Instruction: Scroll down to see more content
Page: traveler
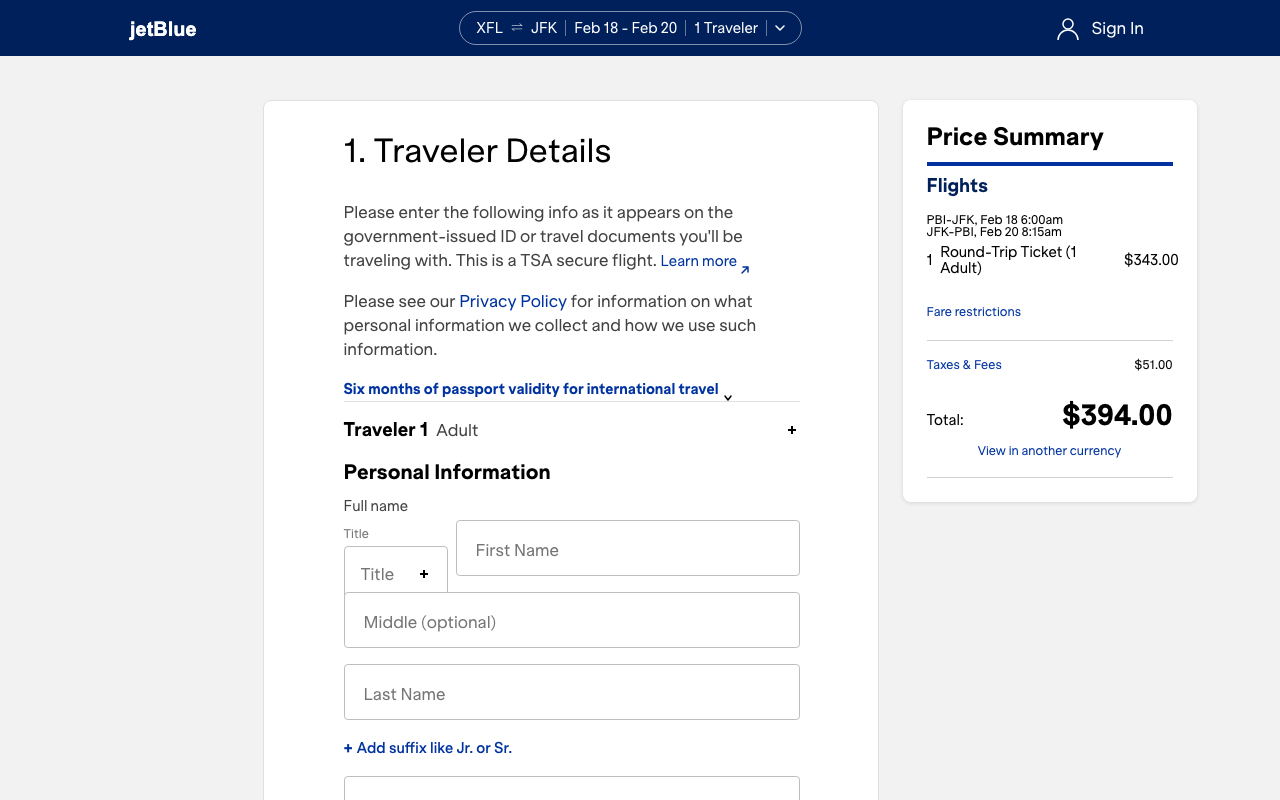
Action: scroll